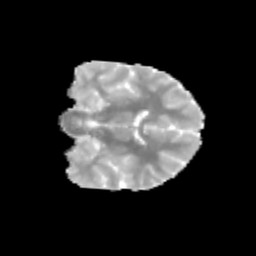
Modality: MD
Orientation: coronal
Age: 13
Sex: female
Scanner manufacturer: siemens
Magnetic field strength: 3 T
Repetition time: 3.8 s
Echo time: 0.07 s